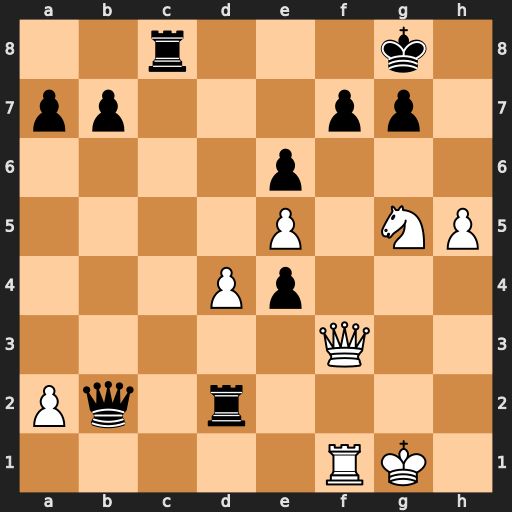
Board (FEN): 2r3k1/pp3pp1/4p3/4P1NP/3Pp3/5Q2/Pq1r4/5RK1
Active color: w
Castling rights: -
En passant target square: -
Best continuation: Qxf7+ Kh8 Qf8+ Rxf8 Rxf8#